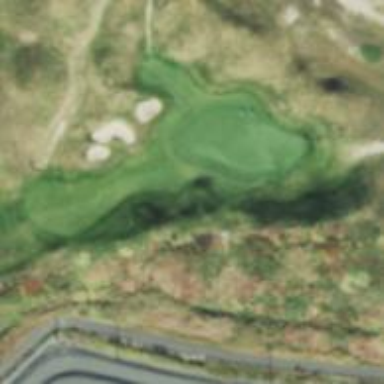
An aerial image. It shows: View of golf hole.